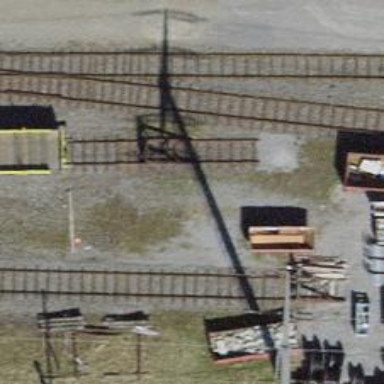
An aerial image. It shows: Railway buffer stop.